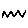
Label: zigzag